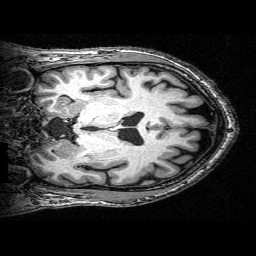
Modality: T1w
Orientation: coronal
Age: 52
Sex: male
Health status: ill
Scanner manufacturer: siemens
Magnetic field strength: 3 T
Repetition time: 0.0025 s
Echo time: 0.00336 s